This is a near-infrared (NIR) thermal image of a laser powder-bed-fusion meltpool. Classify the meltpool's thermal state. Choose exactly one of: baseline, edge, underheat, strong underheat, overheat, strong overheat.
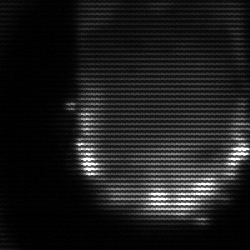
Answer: baseline